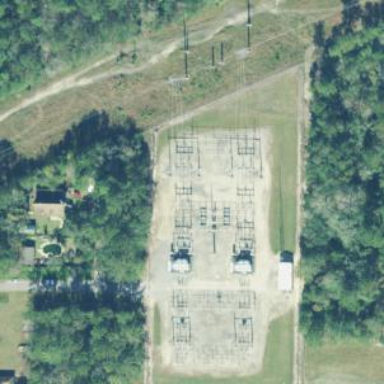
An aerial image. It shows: Switch used for power control.